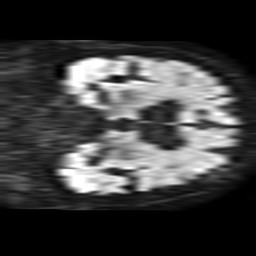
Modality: TRACE
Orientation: coronal
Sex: female
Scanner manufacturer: philips
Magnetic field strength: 1.5 T
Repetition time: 3.389 s
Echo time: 0.06899 s